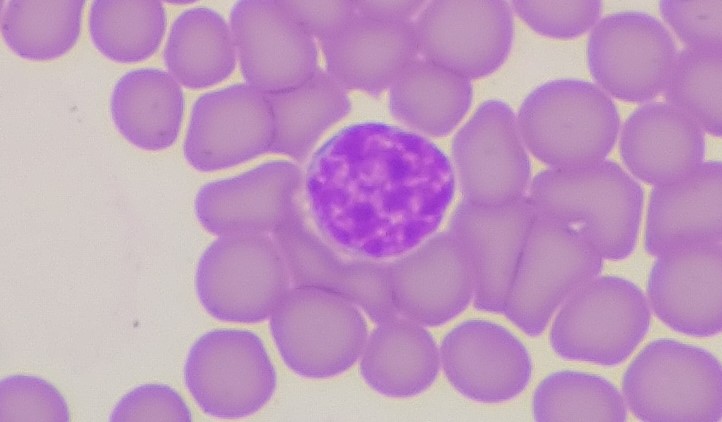
White blood cell type: Lymphocyte